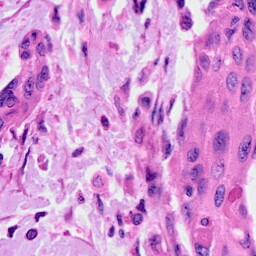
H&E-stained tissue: Cervix